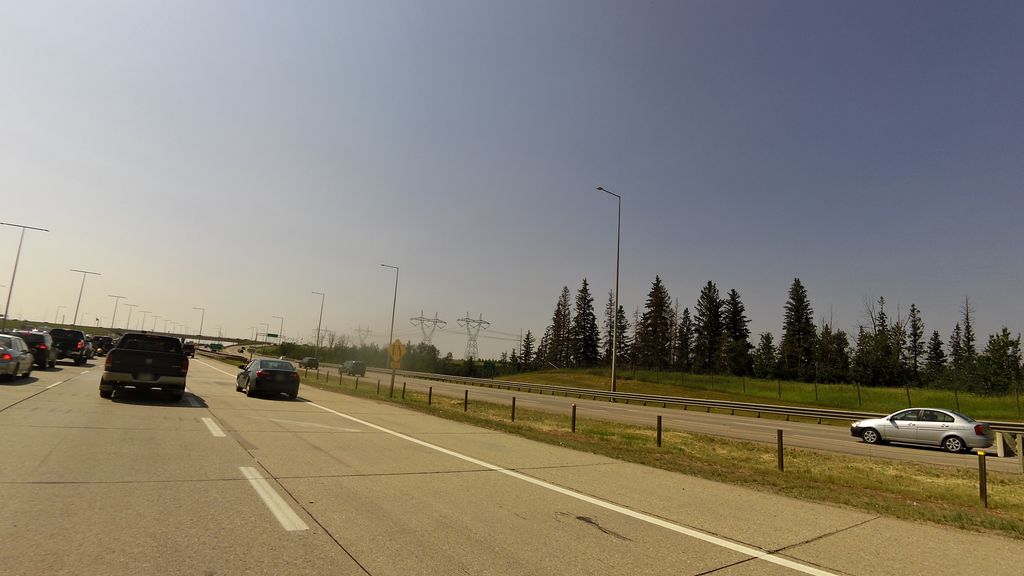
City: edmonton